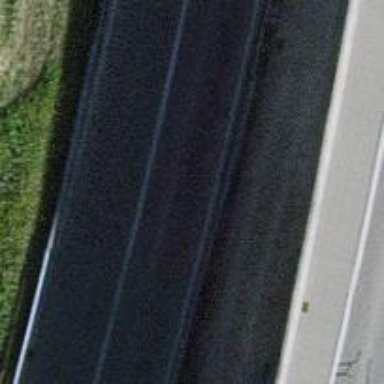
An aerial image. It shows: Motorway link.